Question: I have the following code:
'''
var keyValuePairs = JsonSerializer.Deserialize<Dictionary<string, object>>(jsonbytes);
var claims = keyValuePairs.Select(kvp => new Claim(kvp.Key, kvp.Value.ToString()));
'''
As you can see my ide shows me a Nullable warning.

I know that I have to check if a variable is null before using it to get rid of such a warning. But I don't know how to do it with dynamic variables in a linq query..?
I hope someone can show me how I can avoid such a warning in this situation.
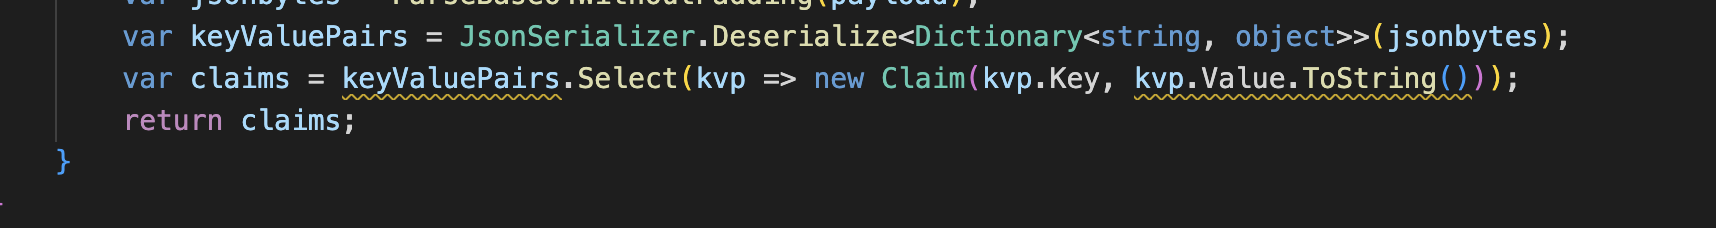
Answer: The IDE gives you this warning as this variable might be 'null' when it hits this line.
If you are fully confident that this will never be the case, you can use the '!' to escape these warnings:
'''
keyValuePairs!.Select(kvp => new Claim(kvp.Key, kvp.Value!.ToString())!);
'''
If 1 of the properties might be 'null' you can escape these:
'''
keyValuePairs?.Select(kvp => new Claim(kvp.Key, kvp.Value?.ToString()));
'''